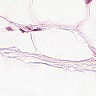
Metastatic tissue present: no